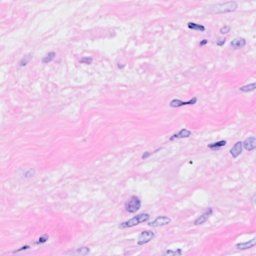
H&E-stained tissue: Breast